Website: lowes
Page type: customer-info-address
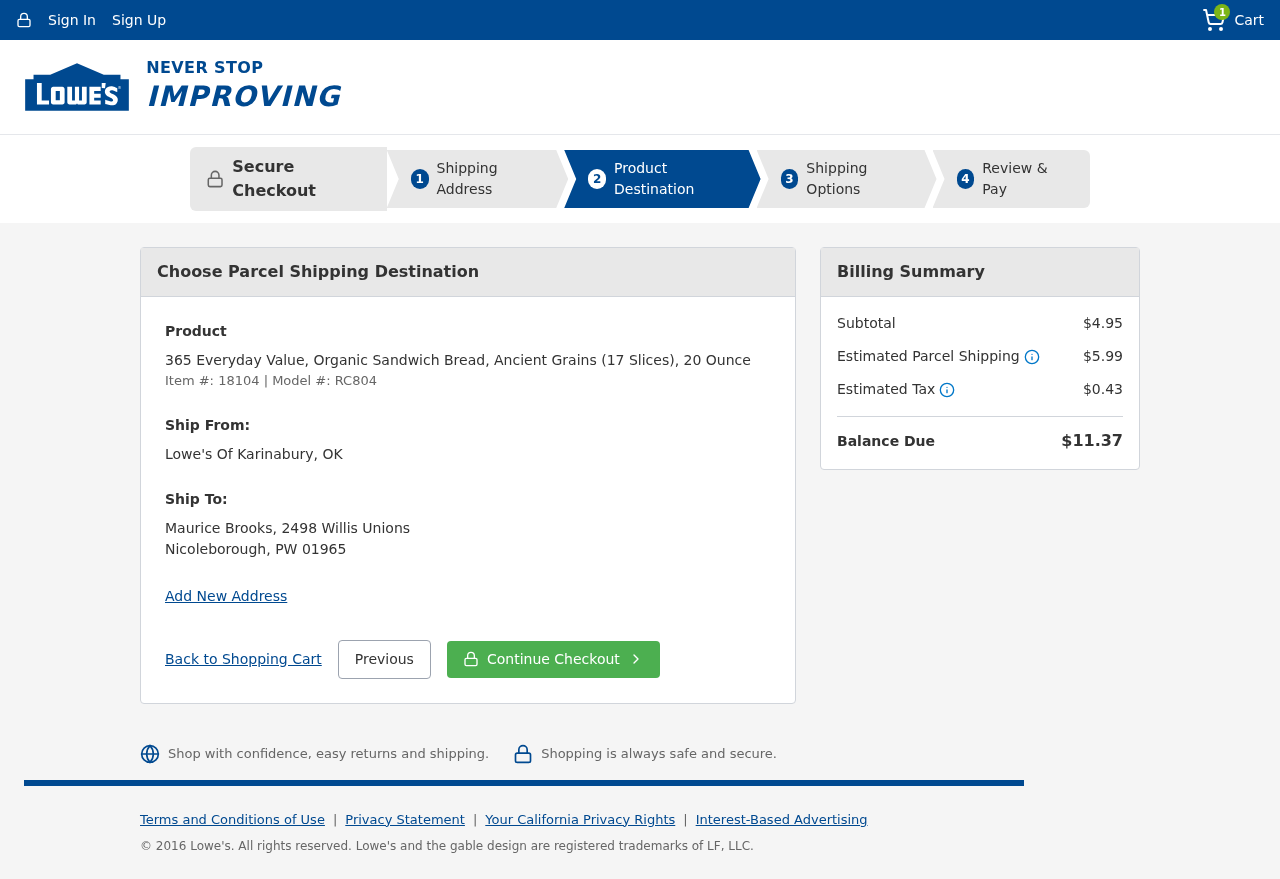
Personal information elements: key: PII_FULLNAME
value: Maurice Brooks
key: PII_STREET
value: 2498 Willis Unions
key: PII_CITY_STATE2
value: Karinabury, OK
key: PII_CITY_STATE_ZIP
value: Nicoleborough, PW 01965
Product elements: key: PRODUCT1_NAME
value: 365 Everyday Value, Organic Sandwich Bread, Ancient Grains (17 Slices), 20 Ounce
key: PRODUCT1_ITEM_NUMBER
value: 18104
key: PRODUCT1_MODEL_NUMBER
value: RC804
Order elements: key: ORDER_NUM_ITEMS
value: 1
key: ORDER_SUBTOTAL
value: $4.95
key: ORDER_SHIPPING_COST
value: $5.99
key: ORDER_TAX
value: $0.43
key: ORDER_TOTAL
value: $11.37